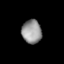
Tissue: lung
Cell type: T cells
Senescence score: 0.6511
Nuclear area (px): 460
Mean DAPI intensity: 147.6